Frequency: 55000
Velocity: 0,1705
Power: 18,1
Pulse duration: 0,0000001
Pass count: 1
Magnification: 10
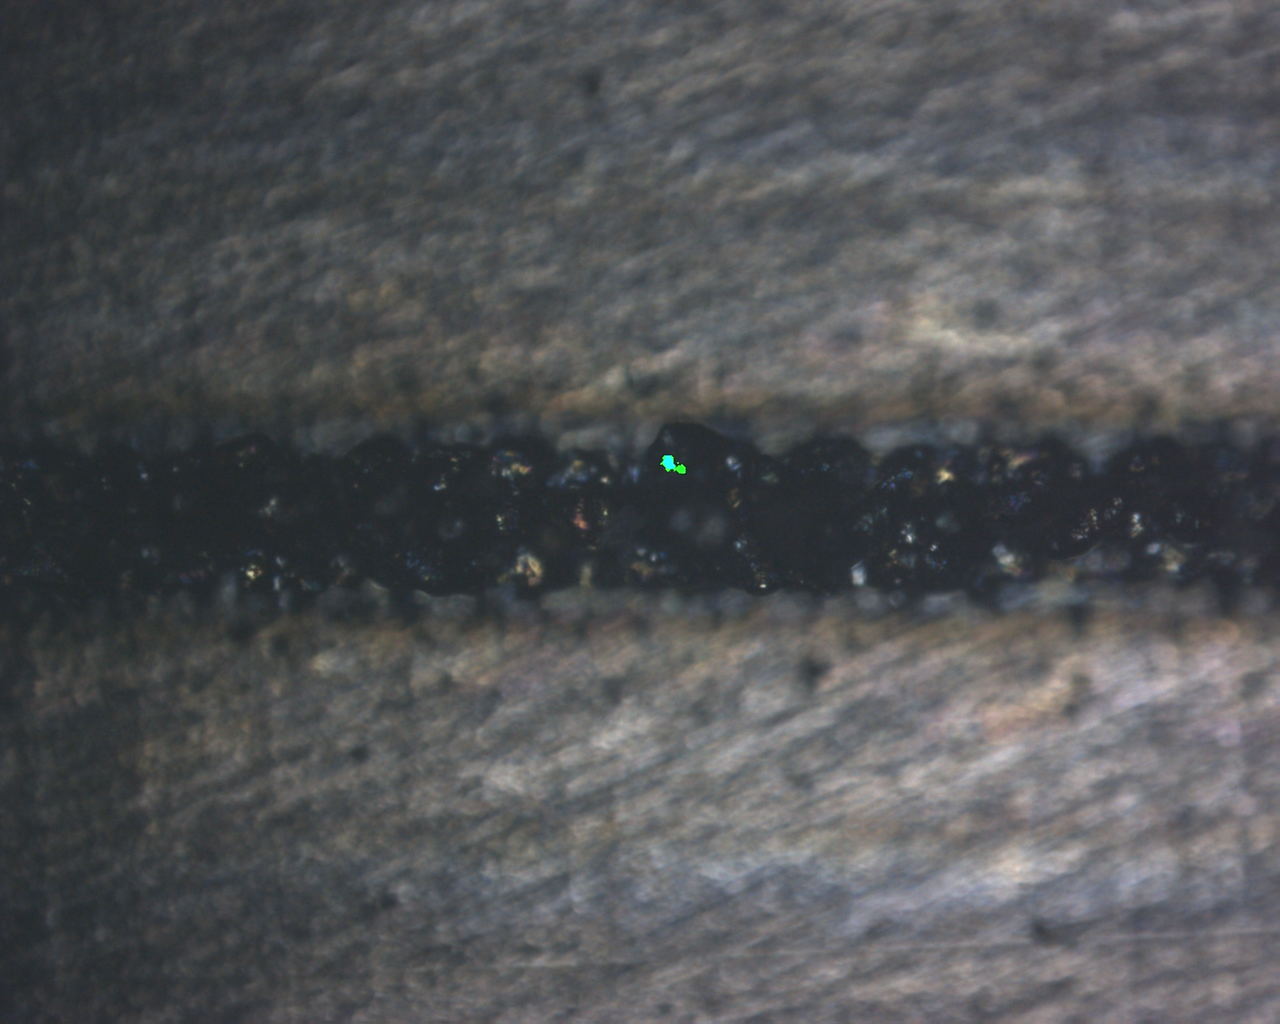
Measured width: 144.263
Other width: 61.948